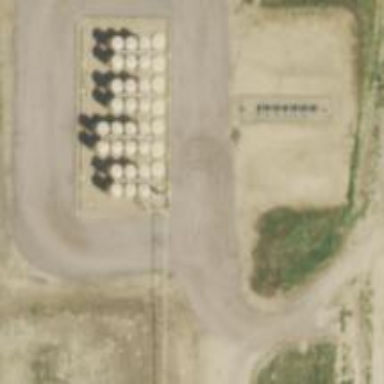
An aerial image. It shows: Storage tank that is man-made.